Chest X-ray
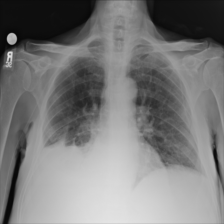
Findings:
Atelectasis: negative
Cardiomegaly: negative
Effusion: negative
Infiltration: negative
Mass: negative
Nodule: negative
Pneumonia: negative
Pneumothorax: negative
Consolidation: negative
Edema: negative
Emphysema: negative
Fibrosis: negative
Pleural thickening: negative
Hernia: negative